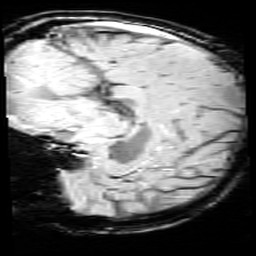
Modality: SWI
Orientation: sagittal
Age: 12
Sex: female
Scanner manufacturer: siemens
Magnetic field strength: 3 T
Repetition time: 0.027 s
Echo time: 0.02 s